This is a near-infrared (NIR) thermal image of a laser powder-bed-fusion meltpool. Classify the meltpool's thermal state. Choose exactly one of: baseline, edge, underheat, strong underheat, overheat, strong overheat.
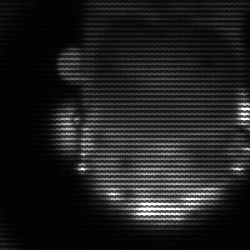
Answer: baseline